Field crop: maize
Growth stage: 2
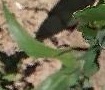
Species: maize